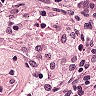
Metastatic tissue present: no